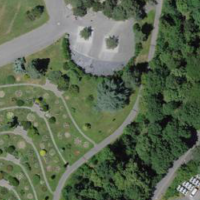
EUNIS habitat code: 53
Species observed at this site:
Allium ursinum
Lepidium draba
Corylus avellana
Cotinus coggygria
Chaerophyllum temulum